Field crop: maize
Growth stage: 2
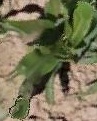
Species: maize